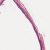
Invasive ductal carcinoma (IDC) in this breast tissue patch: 0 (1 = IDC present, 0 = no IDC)